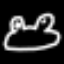
Label: frog